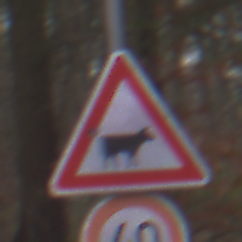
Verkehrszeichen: ViehtriebLinks
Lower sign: Geschwindigkeit40
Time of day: Midday
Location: Outdoor (Nature)
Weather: Overcast
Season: Autumn
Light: Natural